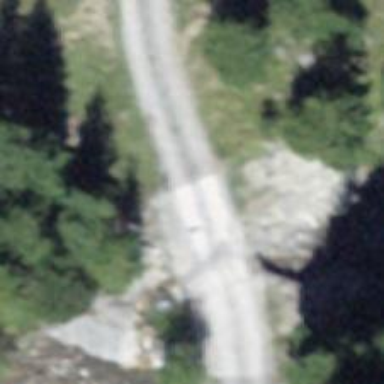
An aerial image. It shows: Residential road with bridge.